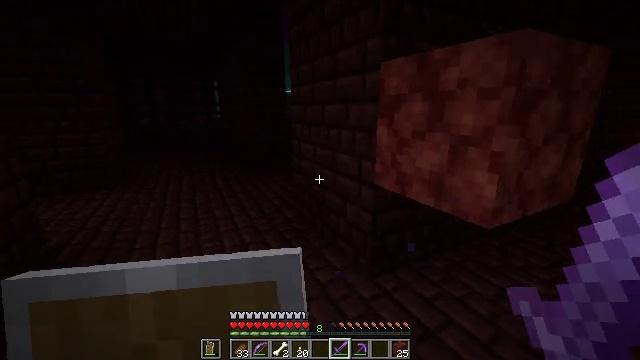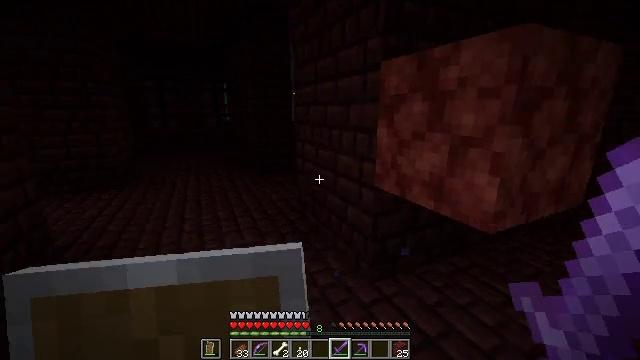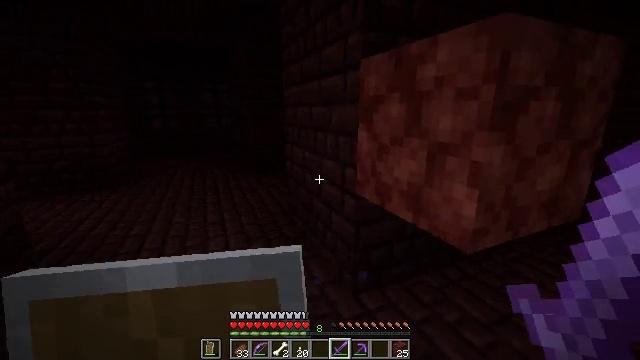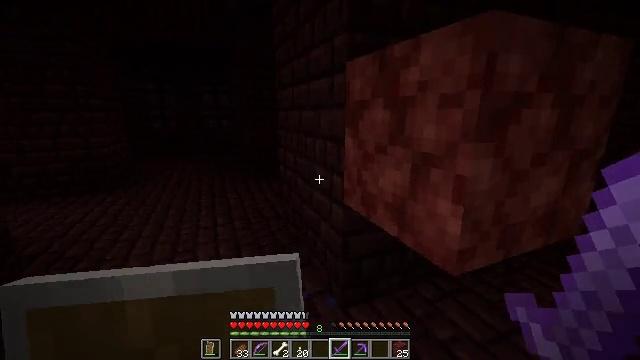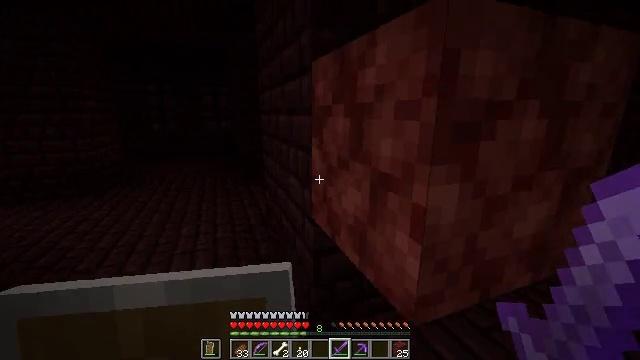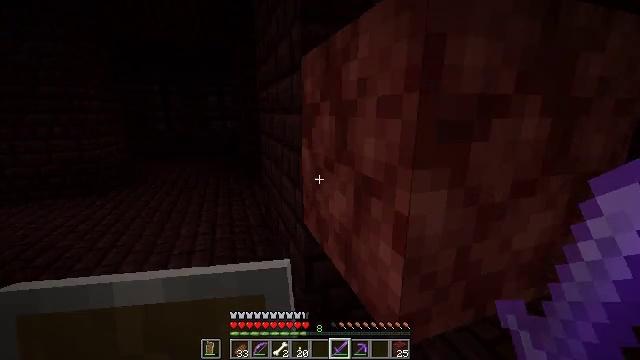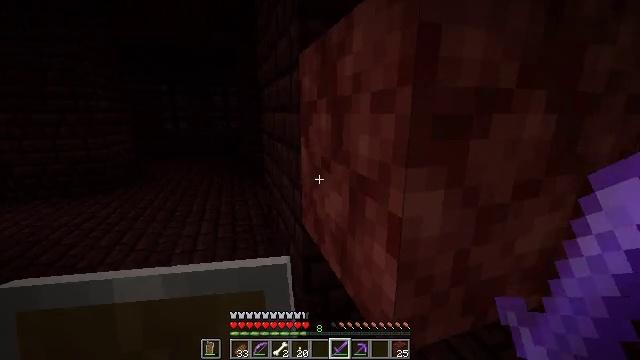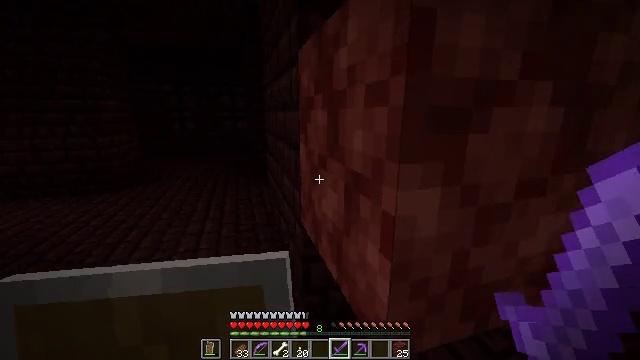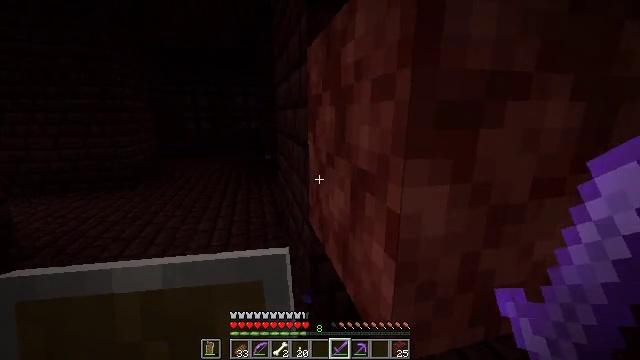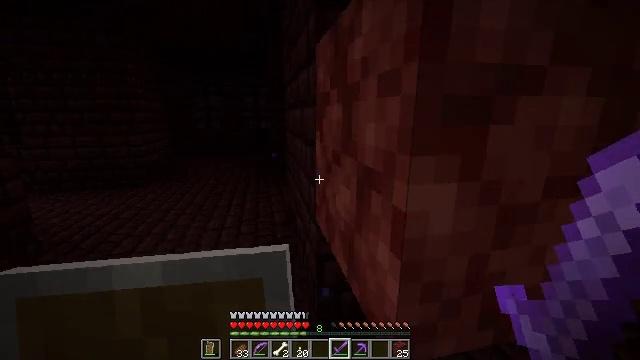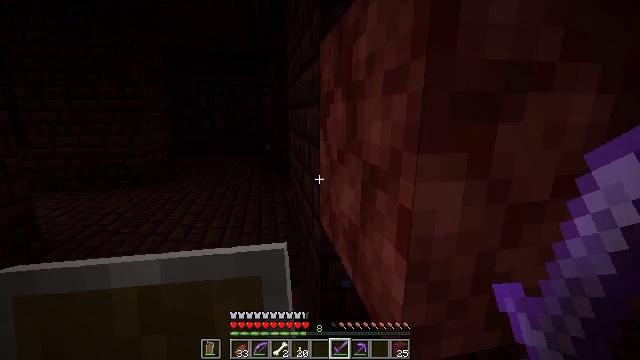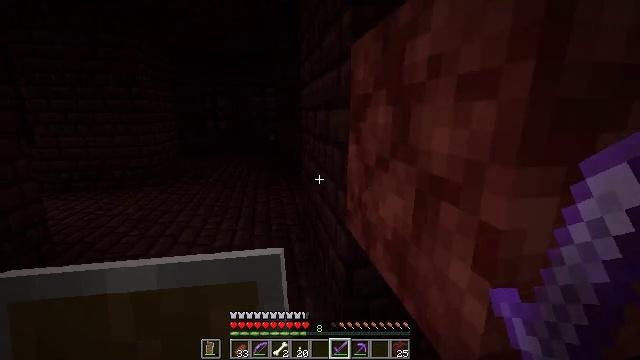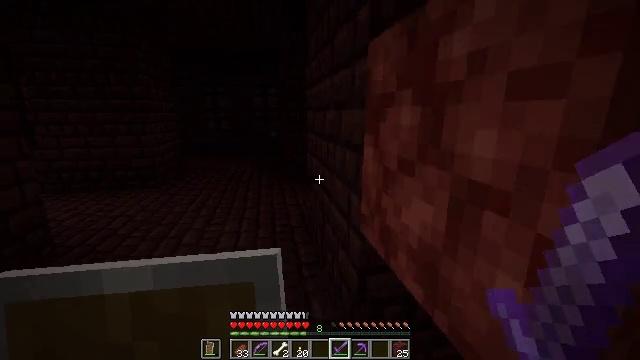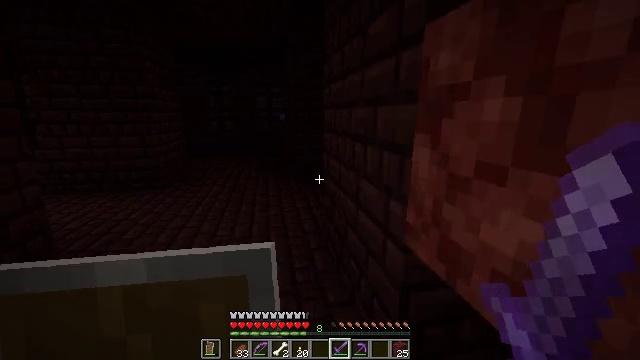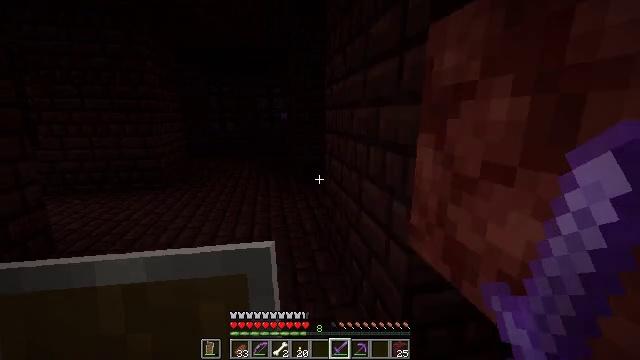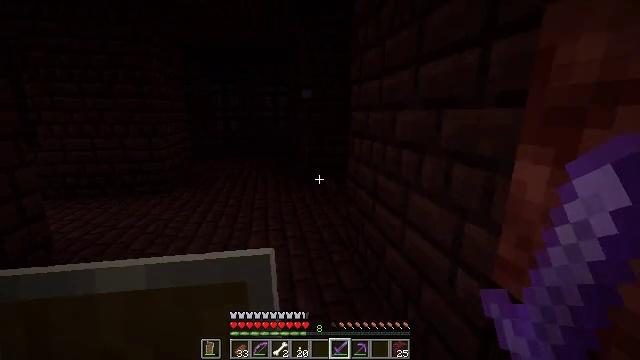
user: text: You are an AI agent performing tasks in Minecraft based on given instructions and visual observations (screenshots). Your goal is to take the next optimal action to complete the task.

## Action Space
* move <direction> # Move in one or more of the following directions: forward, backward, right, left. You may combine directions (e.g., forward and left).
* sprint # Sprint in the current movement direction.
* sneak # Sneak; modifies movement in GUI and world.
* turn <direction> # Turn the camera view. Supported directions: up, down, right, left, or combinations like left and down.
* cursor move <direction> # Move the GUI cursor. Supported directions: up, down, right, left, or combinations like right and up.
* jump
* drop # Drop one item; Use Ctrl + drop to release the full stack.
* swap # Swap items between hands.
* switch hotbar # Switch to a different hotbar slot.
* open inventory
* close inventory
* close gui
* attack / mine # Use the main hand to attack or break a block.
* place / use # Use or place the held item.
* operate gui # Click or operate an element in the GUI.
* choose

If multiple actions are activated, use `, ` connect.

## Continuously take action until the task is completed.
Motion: motion action
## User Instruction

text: Collect nether bricks for building.
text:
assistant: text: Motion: move forward and move right, turn left
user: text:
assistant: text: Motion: move forward and move right, turn left
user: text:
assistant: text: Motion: move forward and move right
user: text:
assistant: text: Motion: move forward and move right, turn left
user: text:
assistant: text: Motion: turn left
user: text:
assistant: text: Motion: turn left
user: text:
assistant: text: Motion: turn left
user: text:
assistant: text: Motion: turn left
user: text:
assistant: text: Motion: turn left
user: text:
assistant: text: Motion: move left
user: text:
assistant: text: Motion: move forward and move left
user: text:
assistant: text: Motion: move forward and move left
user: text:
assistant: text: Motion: move forward and move left
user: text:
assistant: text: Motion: move forward and move left
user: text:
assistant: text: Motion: move forward and move left
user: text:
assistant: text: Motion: move forward and move left
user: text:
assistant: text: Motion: move forward and move left
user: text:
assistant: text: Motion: move forward and move left
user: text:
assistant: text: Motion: move forward and move left
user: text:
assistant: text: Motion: move forward and move left, turn right
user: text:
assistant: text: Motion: move forward and move left, turn right
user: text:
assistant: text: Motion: move forward and move left, turn right
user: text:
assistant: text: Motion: move forward and move left, turn right
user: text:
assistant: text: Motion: move forward and move left, turn right
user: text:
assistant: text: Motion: move forward and move left, turn right
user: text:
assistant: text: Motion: move forward and move left
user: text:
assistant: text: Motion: move forward and move left
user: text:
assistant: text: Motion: move forward and move left
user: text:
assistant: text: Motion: move forward and move left
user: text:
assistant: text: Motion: move forward and move left